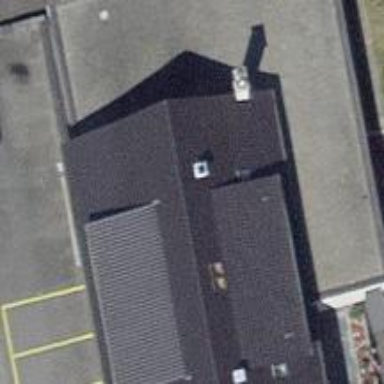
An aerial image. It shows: Retail building.